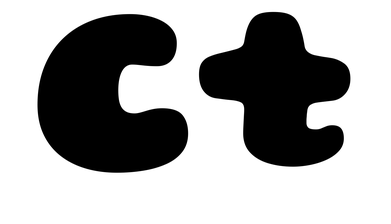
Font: Gluten_Black